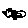
Label: bird